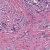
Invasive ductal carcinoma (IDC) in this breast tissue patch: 1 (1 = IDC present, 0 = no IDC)